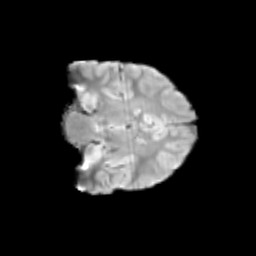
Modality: T2w
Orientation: coronal
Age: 9
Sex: male
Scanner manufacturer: siemens
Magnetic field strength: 3 T
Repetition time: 3.8 s
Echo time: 0.07 s